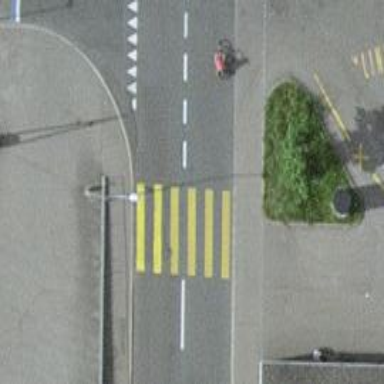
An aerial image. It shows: Kerb barrier.